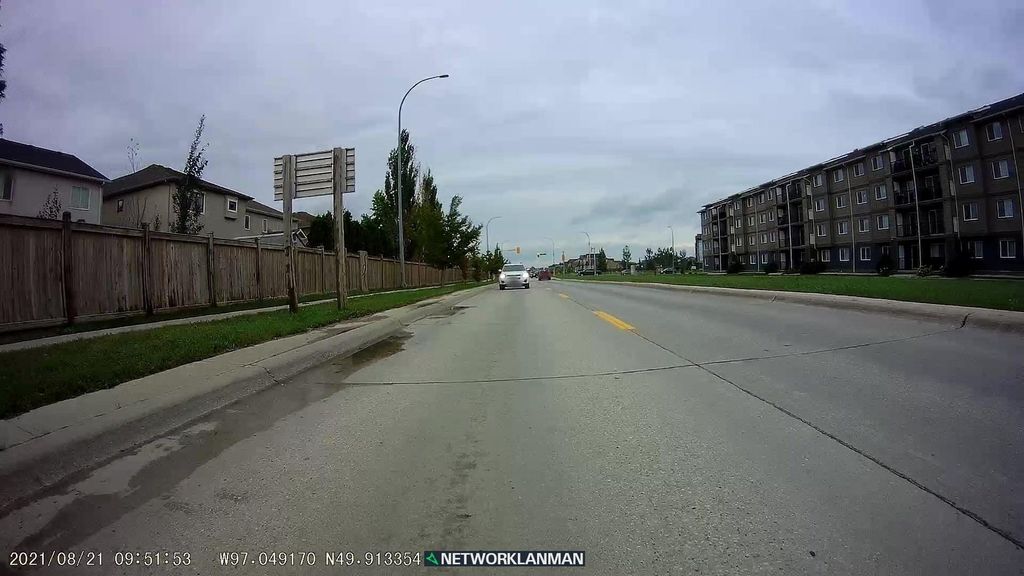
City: winnipeg